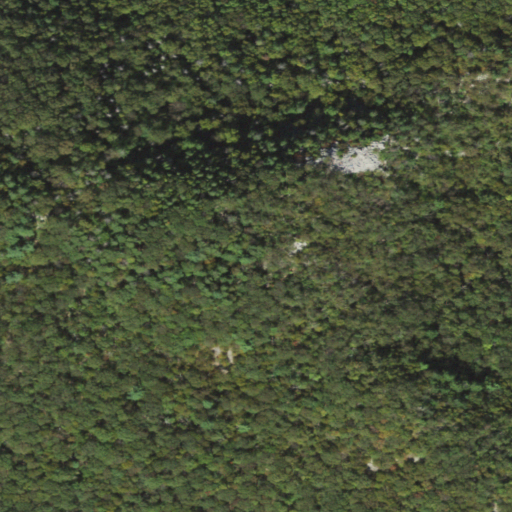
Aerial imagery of mountain in Pennsylvania named North Lookout containing deciduous forest and mixed forest